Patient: sex F, age 43
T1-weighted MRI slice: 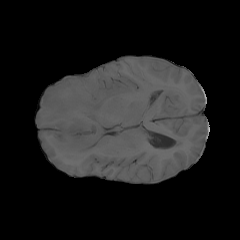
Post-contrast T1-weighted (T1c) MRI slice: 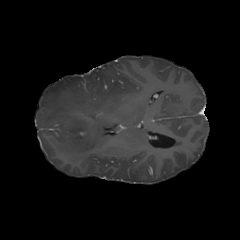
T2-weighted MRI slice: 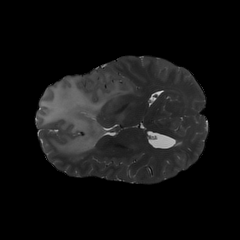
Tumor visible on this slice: yes
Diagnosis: Astrocytoma, IDH-mutant
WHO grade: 3